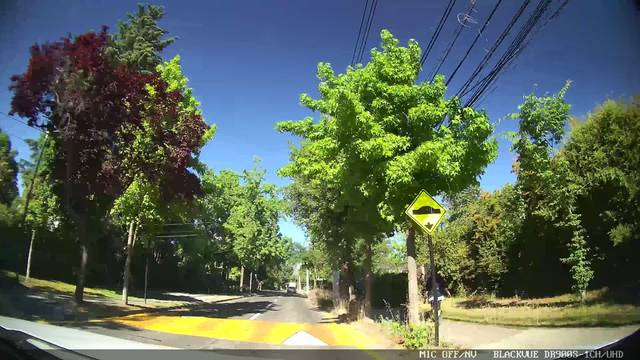
Region: Chile
Coordinates: -33.385, -70.581